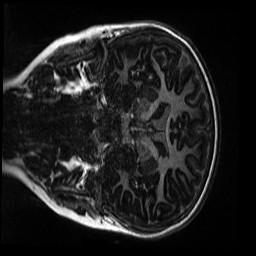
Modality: MP2RAGE
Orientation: coronal
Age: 9
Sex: female
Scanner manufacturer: siemens
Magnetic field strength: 3 T
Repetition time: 4 s
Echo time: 0.00303 s